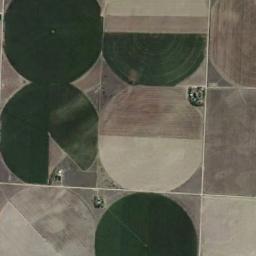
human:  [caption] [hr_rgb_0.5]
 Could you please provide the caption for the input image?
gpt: There are some bare circle farmland and green circle farmland .

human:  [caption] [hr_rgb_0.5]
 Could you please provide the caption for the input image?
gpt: A few green, Light brown and earthy yellow circular farmlands with a full circle, Semicircle and large semicircle .

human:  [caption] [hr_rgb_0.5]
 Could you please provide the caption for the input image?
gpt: There are many round blue fields .

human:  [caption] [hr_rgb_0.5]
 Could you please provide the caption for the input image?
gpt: Several circular farmlands with different colors are on the ground .

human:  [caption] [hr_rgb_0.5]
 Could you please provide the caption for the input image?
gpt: There are some circular farmlands of the same size arranged neatly .